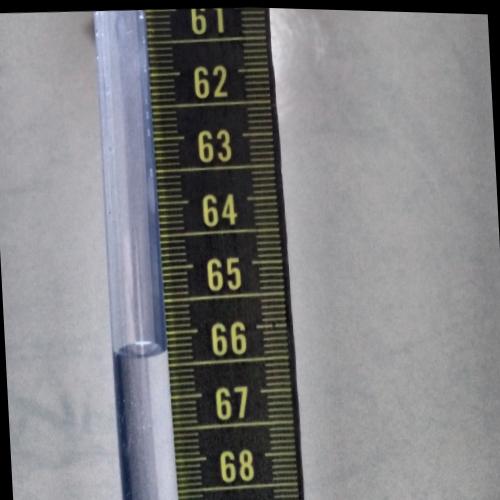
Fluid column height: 66.3 cm